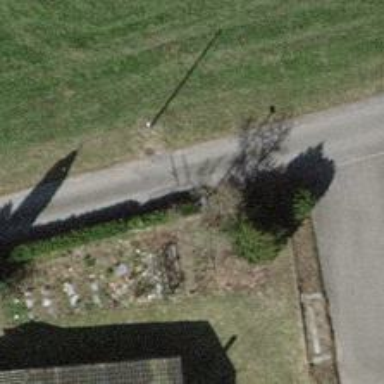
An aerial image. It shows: Hedge acting as barrier.